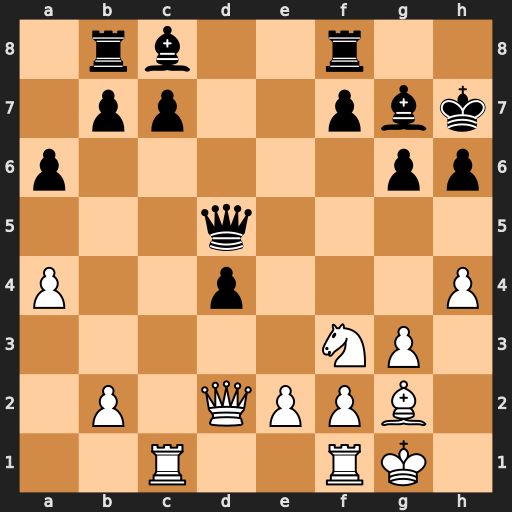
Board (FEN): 1rb2r2/1pp2pbk/p5pp/3q4/P2p3P/5NP1/1P1QPPB1/2R2RK1
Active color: w
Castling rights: -
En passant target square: -
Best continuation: Ng5+ Qxg5 hxg5